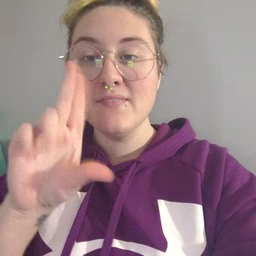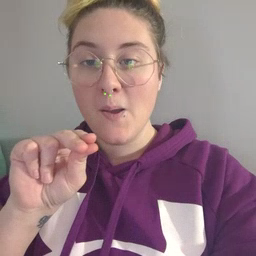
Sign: no